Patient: sex F, age 33
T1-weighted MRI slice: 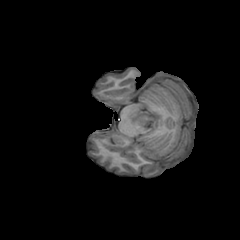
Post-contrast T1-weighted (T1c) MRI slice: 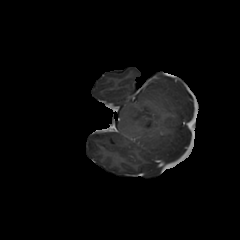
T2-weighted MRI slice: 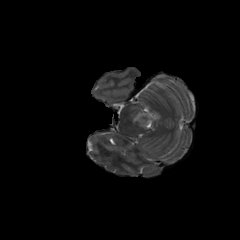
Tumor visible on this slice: yes
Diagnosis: Glioblastoma, IDH-wildtype
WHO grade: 4